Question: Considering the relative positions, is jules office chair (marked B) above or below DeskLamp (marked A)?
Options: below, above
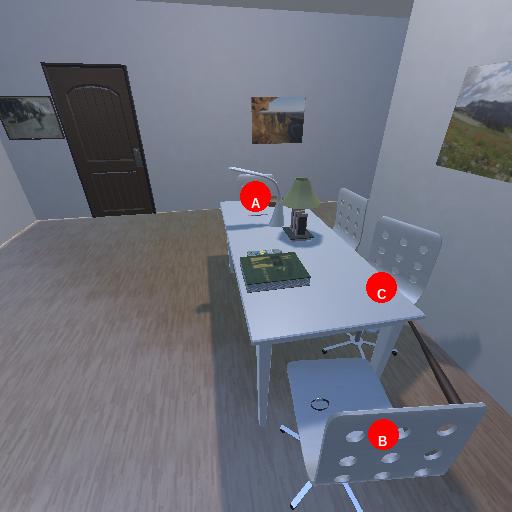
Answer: below